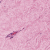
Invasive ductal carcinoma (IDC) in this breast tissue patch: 0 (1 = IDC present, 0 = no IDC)